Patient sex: F
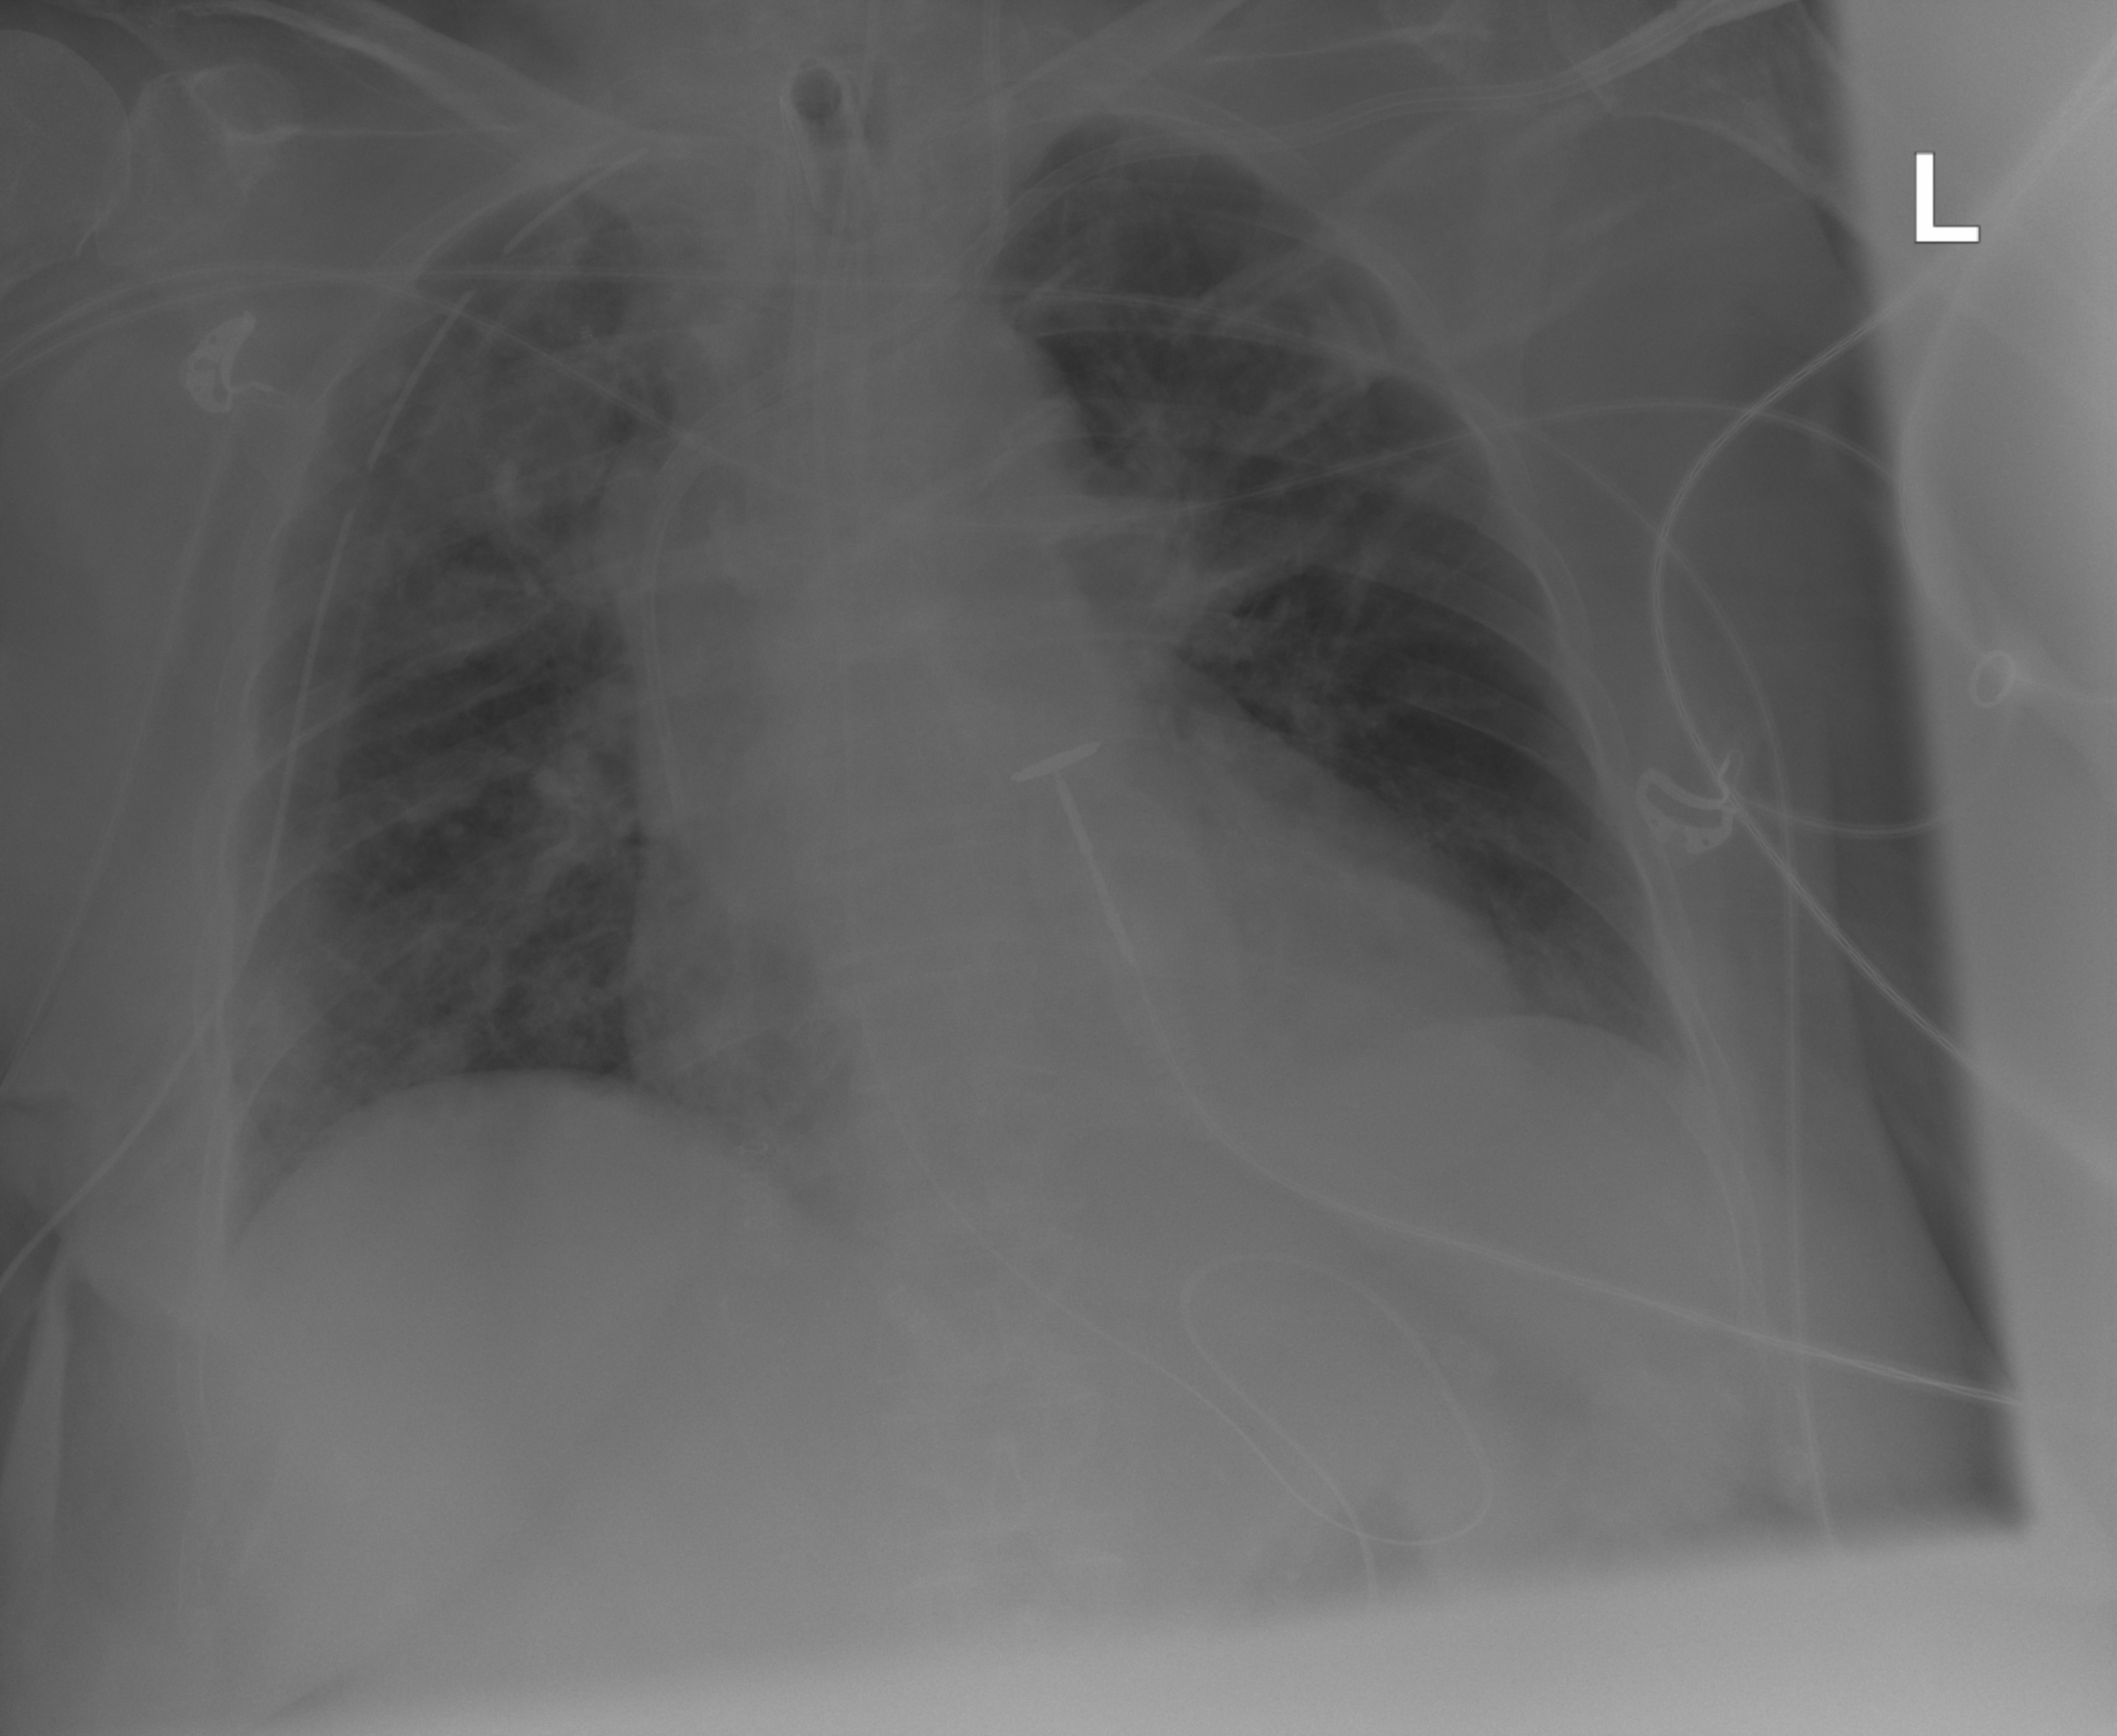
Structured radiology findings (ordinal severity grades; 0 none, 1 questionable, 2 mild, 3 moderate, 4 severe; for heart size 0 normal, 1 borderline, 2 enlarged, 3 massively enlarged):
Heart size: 2
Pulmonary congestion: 0
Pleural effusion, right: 0
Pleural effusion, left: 0
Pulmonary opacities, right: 2
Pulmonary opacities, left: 2
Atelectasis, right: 0
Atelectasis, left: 0